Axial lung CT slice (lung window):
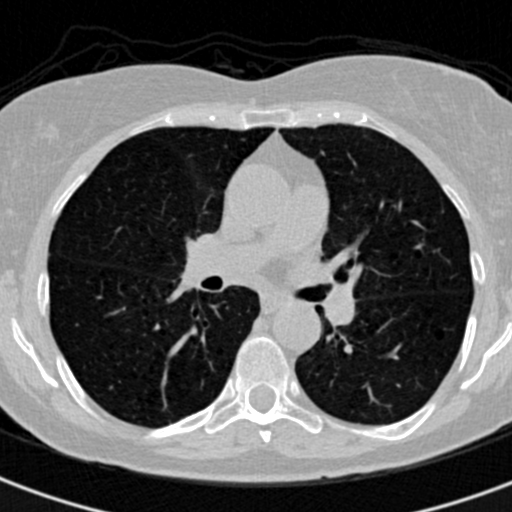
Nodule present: no